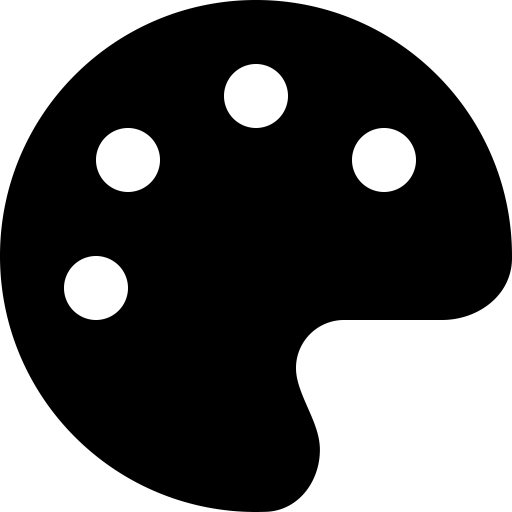
Tags: icon, FontAwesome, fa-icon, solid, palette